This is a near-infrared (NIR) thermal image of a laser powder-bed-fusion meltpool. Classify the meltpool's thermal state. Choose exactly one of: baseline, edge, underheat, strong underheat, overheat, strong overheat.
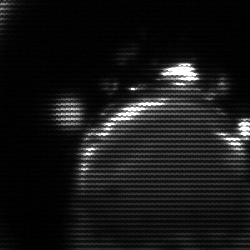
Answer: edge